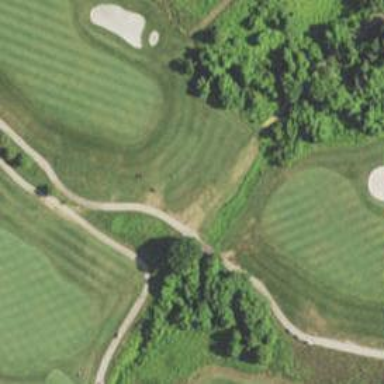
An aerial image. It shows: Path bridge crossing golf cartpath.